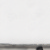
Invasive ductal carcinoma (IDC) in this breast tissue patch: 0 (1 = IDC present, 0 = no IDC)